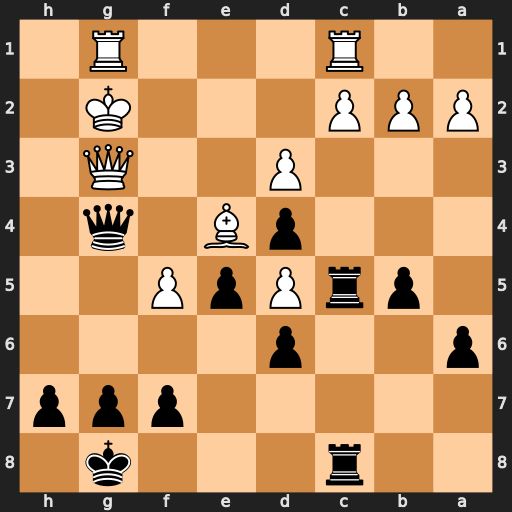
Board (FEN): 2r3k1/5ppp/p2p4/1prPpP2/3pB1q1/3P2Q1/PPP3K1/2R3R1
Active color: b
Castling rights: -
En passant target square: -
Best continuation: Rxc2+ Rxc2 Rxc2+ Kh1 Qh5+ Qh4 Qxh4#